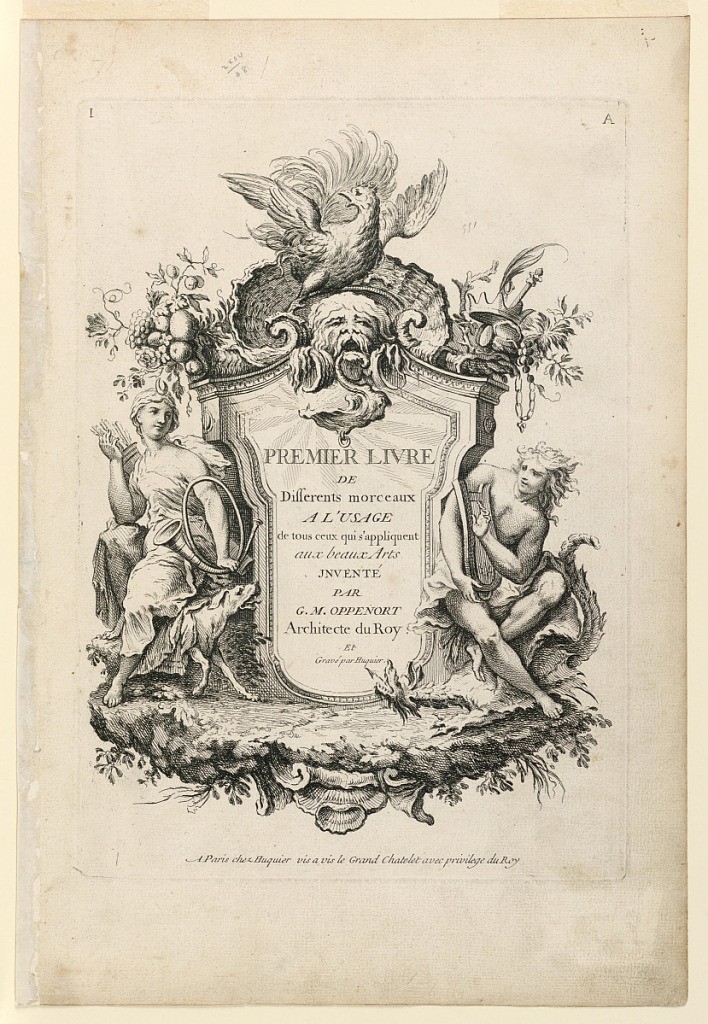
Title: Title Page from "Premier Livre De Differents morceaux A l'Usage de tous ceux qui s'appliquent aux beuax Arts Inventé Par G.M. Oppenort Architecte du Roy Et Gravé par Huquier," Serie A (Moyen Oppenord)
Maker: Gilles-Marie Oppenord, French, 1672–1742
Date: after 1751
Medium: Etching on paper
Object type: Print
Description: Title in a cartouche flanked by Apollo (right) and Diana (left); a rooster on a shell above. Below, piece of ground with shells, etc. Inscribed in center, title; along lower margin: "A Paris chez Huquier vis a vis le Grand Chatelet avec privilege du Roy"; upper left: "I"; upper right: "A". Center: "Preuier livre / de / different ruarceaux / a l'usage / de touts ceux qui s'appliquent / aux beaux arts / inventé / par G. M. Oppenort / Architecte du Roy / et / [???] par Huquier" ("first book on the different herbs to be used for all purposes related to five arts, written by G.M. Oppenort, Royal Architecetu and printed by Huquier").